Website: apple
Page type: customer-info-address
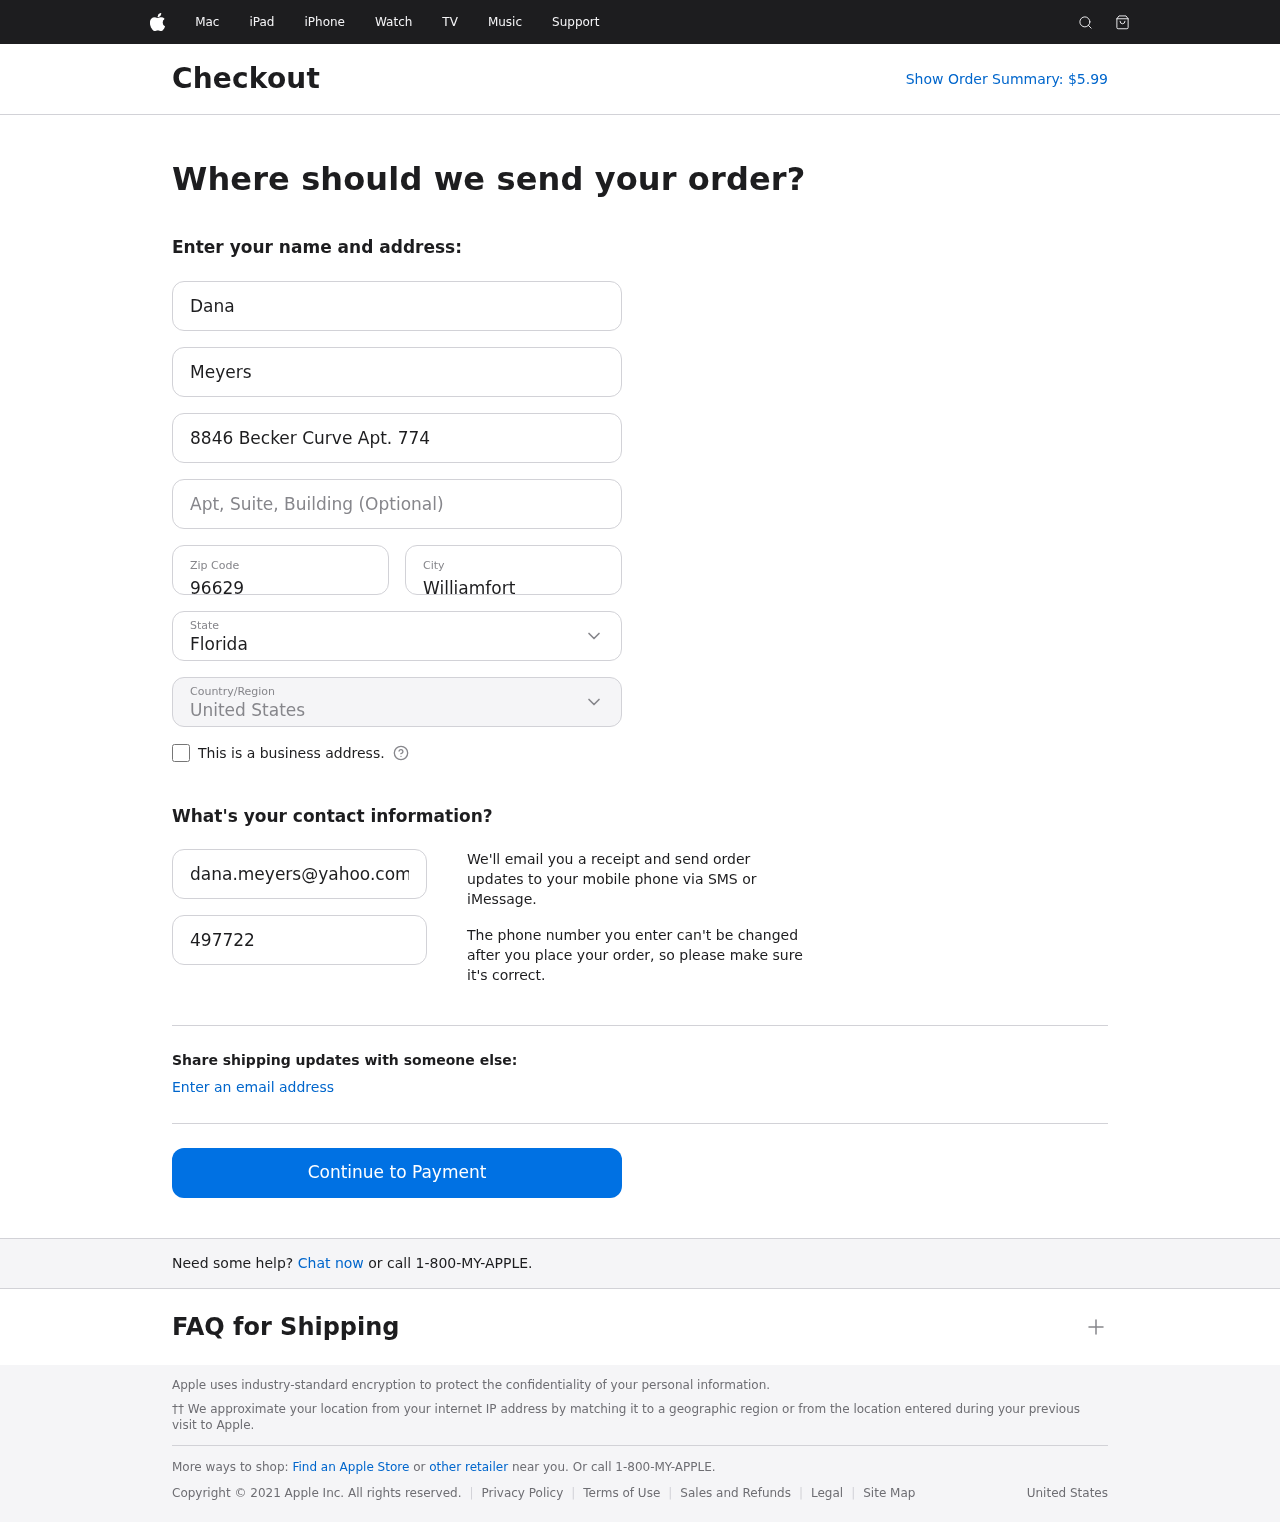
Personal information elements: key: PII_CITY
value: Williamfort
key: PII_COUNTRY
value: United States
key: PII_EMAIL
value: dana.meyers@yahoo.com
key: PII_FIRSTNAME
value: Dana
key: PII_LASTNAME
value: Meyers
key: PII_PHONE
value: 4977227420
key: PII_POSTCODE
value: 96629
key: PII_STATE
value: Florida
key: PII_STREET
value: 8846 Becker Curve Apt. 774
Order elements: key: ORDER_TOTAL
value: Show Order Summary: $5.99